Question: I try to describe my problem more deeply. I have listbox full of item taken from 'ObservableCollection<show>', in some cases I need to show <URL> with properly value at the listbox item area.
For example

If I would like to have it in every box I would put it hardcoded or make binding with hardcoded value, but only part of items have the value which should be showed with diameter sign.
Here is the fragment of code from the show class, which should return the properly sign
'''
public string Thickness
{
get
{
if (thickness == 1)
{
return "&#x2300;28cm";
}
else if (thickness == 2)
{
return "&#x2300;50cm";
}
else
{
return "";
}
}
}
'''
and fragment of my code from xaml
'''
<TextBlock
Foreground="#69AB5C"
FontSize="15"
VerticalAlignment="Bottom"
Text="{Binding Thickness}">
</TextBlock>
'''
and here the question how should I pass from my observable collection the unicode character to xaml
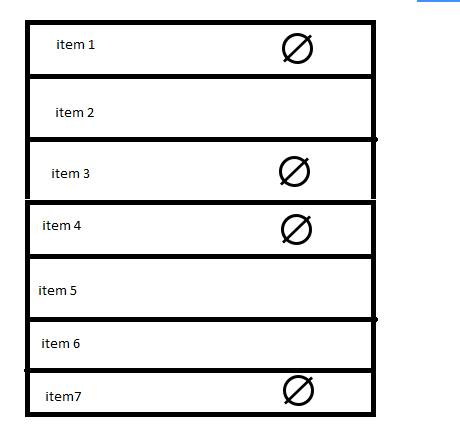
Answer: Hallelujah!
Here is the solution pal in your property change it from
'''
return "50cm";
'''
to
'''
return ((char)0x2300).ToString();
'''
and for '50cm' part you can always use mulitbinding or use char array and bind it to that.
:-)